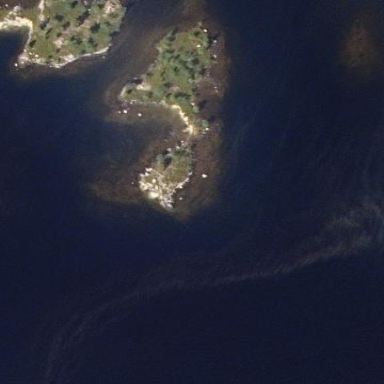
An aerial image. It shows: Islet.